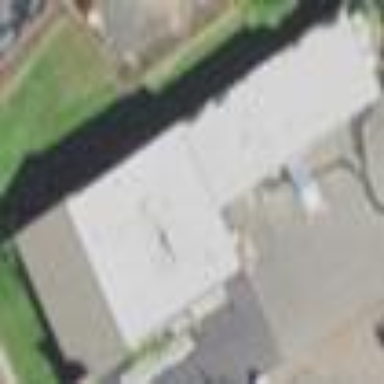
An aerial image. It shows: Commercial building.